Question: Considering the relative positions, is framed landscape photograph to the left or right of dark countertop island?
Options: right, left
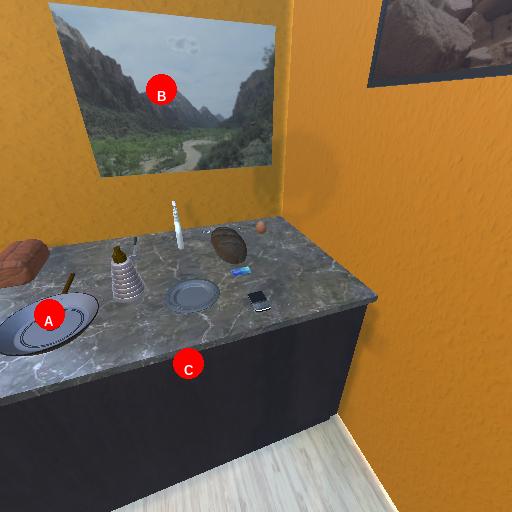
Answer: right